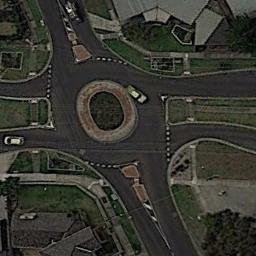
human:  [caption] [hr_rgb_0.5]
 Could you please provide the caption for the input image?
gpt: The roundabout with four exits and entrances is surrounded by some buildings .

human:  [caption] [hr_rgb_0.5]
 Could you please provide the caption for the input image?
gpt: There are several buildings and some trees and a large lawn around the four-road roundabout .

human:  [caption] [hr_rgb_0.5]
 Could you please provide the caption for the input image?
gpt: There are some cars at the roundabout .

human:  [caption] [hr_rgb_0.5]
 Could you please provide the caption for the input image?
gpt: The roundabout is on the grass next to buildings .

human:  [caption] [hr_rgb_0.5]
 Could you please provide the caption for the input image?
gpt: There are some green lawns around the roundabout .